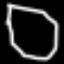
Label: octagon